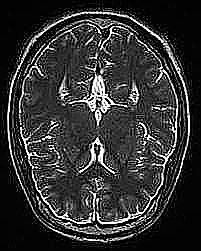
Label: notumor